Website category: jobs
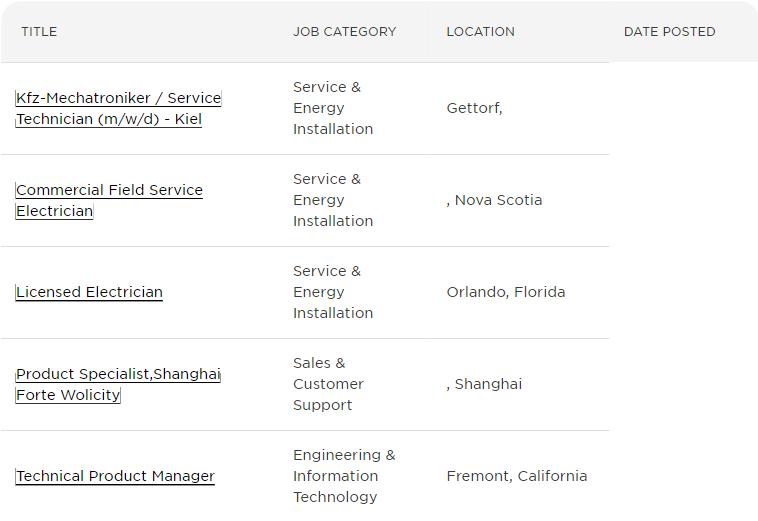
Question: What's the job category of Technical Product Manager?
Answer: Engineering & Information Technology

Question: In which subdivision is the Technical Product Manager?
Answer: Engineering & Information Technology

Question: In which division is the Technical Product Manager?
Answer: Engineering & Information Technology

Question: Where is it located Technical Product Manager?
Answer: Engineering & Information Technology

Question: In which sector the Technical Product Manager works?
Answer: Engineering & Information Technology

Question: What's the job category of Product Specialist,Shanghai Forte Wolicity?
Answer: Sales & Customer Support

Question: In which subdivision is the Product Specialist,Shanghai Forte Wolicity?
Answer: Sales & Customer Support

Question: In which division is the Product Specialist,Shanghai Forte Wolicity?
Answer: Sales & Customer Support

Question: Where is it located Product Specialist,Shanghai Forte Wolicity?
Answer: Sales & Customer Support

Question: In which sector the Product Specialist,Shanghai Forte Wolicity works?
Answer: Sales & Customer Support

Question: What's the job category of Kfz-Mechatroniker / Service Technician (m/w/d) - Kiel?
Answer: Service & Energy Installation

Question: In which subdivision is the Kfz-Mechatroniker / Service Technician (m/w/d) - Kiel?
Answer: Service & Energy Installation

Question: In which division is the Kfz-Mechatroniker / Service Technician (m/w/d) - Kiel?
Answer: Service & Energy Installation

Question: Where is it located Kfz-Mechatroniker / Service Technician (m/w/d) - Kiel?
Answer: Service & Energy Installation

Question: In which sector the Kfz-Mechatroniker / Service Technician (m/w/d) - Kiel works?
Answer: Service & Energy Installation

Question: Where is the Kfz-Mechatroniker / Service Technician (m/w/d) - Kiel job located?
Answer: Gettorf,

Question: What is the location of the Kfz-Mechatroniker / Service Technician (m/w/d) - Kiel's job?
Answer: Gettorf,

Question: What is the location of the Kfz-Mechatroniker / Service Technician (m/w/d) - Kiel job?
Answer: Gettorf,

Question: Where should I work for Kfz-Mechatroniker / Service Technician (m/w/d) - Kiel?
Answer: Gettorf,

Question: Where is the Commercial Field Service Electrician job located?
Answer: , Nova Scotia

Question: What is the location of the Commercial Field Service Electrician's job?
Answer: , Nova Scotia

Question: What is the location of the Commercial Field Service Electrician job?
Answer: , Nova Scotia

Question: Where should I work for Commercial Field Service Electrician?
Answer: , Nova Scotia

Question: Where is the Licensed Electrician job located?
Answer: Orlando, Florida

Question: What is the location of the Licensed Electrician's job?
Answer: Orlando, Florida

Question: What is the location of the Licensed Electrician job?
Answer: Orlando, Florida

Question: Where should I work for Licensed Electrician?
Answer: Orlando, Florida

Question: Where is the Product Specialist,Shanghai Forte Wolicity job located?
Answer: , Shanghai

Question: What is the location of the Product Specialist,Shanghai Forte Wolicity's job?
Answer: , Shanghai

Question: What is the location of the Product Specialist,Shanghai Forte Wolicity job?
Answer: , Shanghai

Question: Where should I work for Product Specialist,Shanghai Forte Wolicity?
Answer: , Shanghai

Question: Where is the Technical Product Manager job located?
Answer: Fremont, California

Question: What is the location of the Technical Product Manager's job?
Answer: Fremont, California

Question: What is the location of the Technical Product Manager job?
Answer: Fremont, California

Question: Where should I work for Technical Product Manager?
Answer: Fremont, California

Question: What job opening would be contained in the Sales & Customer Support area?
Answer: Product Specialist,Shanghai Forte Wolicity

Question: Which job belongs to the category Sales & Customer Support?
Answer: Product Specialist,Shanghai Forte Wolicity

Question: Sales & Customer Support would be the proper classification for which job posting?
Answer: Product Specialist,Shanghai Forte Wolicity

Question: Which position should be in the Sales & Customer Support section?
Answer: Product Specialist,Shanghai Forte Wolicity

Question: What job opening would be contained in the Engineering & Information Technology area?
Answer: Technical Product Manager

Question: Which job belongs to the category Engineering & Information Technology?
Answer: Technical Product Manager

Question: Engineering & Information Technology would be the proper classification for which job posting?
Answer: Technical Product Manager

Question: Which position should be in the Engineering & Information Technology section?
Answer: Technical Product Manager

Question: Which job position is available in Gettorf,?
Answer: Kfz-Mechatroniker / Service Technician (m/w/d) - Kiel

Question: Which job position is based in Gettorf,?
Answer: Kfz-Mechatroniker / Service Technician (m/w/d) - Kiel

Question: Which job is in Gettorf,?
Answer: Kfz-Mechatroniker / Service Technician (m/w/d) - Kiel

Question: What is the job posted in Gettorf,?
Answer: Kfz-Mechatroniker / Service Technician (m/w/d) - Kiel

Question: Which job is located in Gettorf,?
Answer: Kfz-Mechatroniker / Service Technician (m/w/d) - Kiel

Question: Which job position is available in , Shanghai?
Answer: Product Specialist,Shanghai Forte Wolicity

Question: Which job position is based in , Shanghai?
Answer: Product Specialist,Shanghai Forte Wolicity

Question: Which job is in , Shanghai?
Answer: Product Specialist,Shanghai Forte Wolicity

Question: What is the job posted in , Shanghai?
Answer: Product Specialist,Shanghai Forte Wolicity

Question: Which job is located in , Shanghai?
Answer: Product Specialist,Shanghai Forte Wolicity

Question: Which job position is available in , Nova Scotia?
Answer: Commercial Field Service Electrician

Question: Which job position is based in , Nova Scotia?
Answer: Commercial Field Service Electrician

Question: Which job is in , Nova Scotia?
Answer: Commercial Field Service Electrician

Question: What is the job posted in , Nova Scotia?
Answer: Commercial Field Service Electrician

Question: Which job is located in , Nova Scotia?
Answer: Commercial Field Service Electrician

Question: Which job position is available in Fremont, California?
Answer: Technical Product Manager

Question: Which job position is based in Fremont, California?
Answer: Technical Product Manager

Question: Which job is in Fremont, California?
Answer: Technical Product Manager

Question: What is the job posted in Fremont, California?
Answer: Technical Product Manager

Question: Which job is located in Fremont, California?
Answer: Technical Product Manager

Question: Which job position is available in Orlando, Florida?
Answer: Licensed Electrician